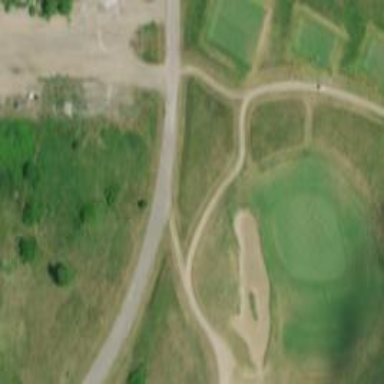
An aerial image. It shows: Footway that doubles as golf path.